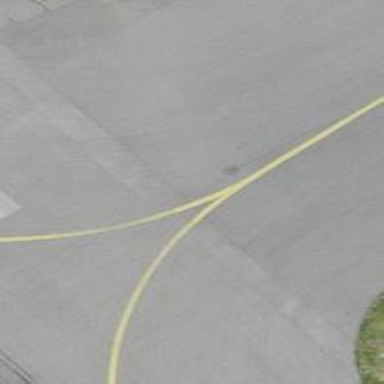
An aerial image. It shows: View of taxiway at the airport.